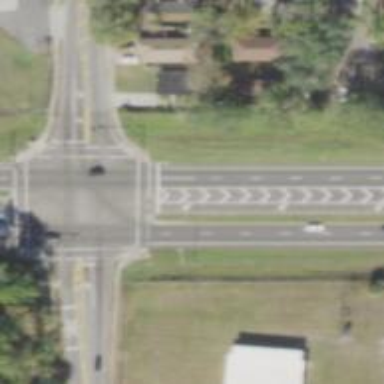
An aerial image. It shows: Marked crossing on footway.